二年级 · 度量几何学
图填空。

厘米毫米。
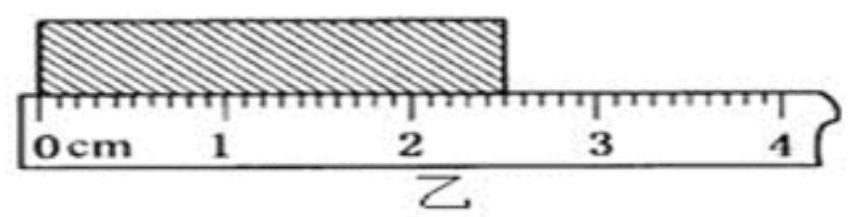
答案: 2 ; 5$